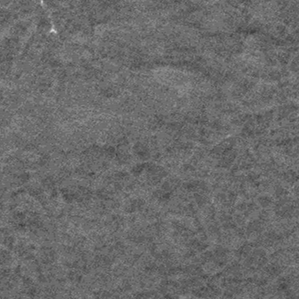
Label: frost